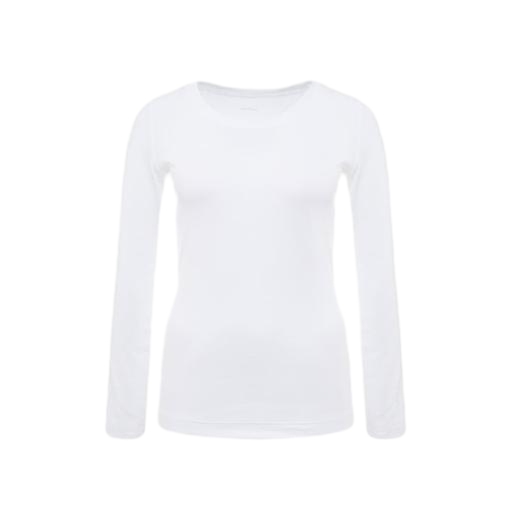
white modern long sleeve crew tee, white women's heattech extra warm scoop neck tee, white pima long sleeve crew tee, white background